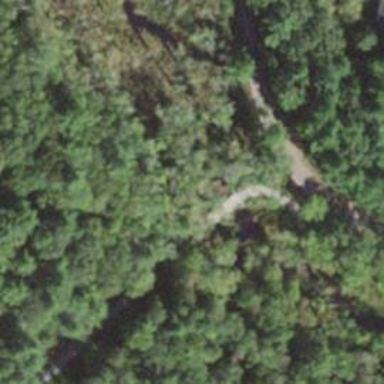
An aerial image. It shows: Residential driveway on bridge.